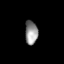
Tissue: lung
Cell type: Epithelial cells
Senescence score: 0.2185
Nuclear area (px): 295
Mean DAPI intensity: 144.393